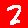
Digit: 2